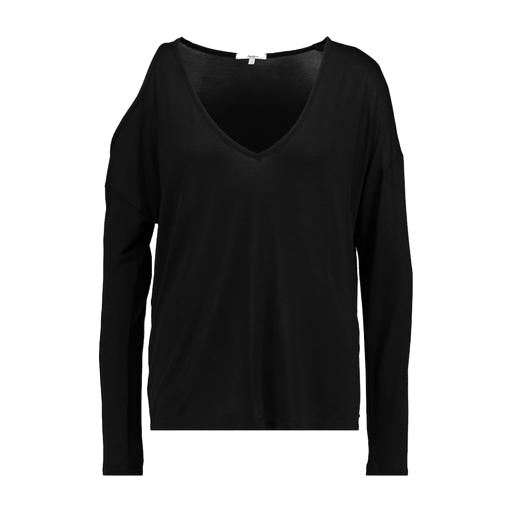
black v-neck cold-shoulder top, black v-neck cold shoulder top, black cold shoulder tee, white background